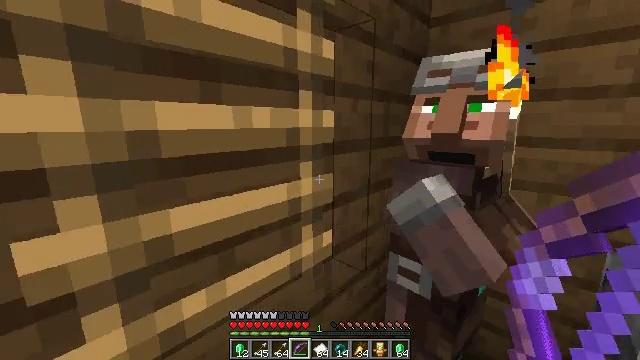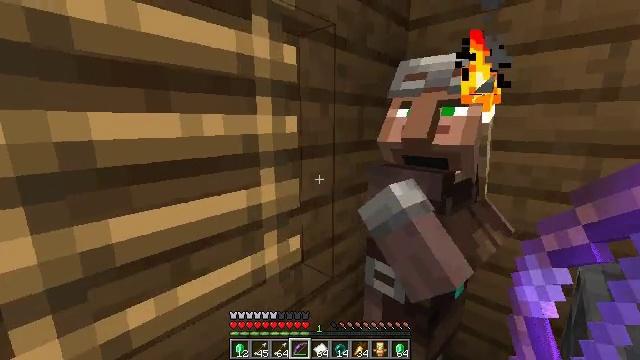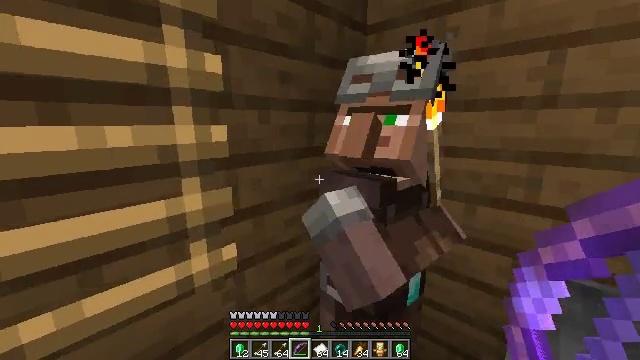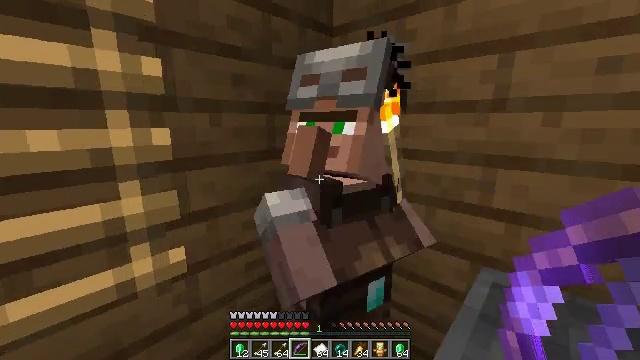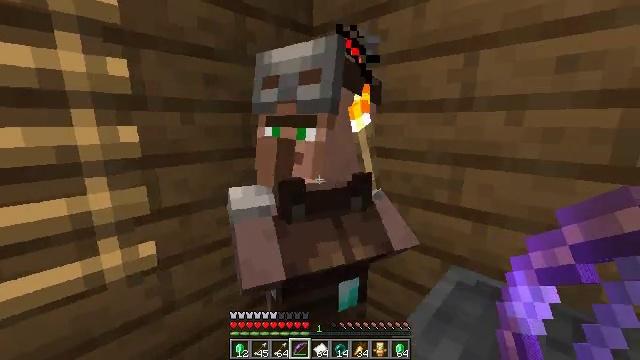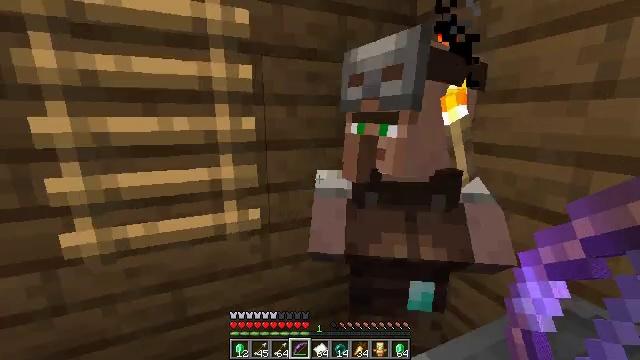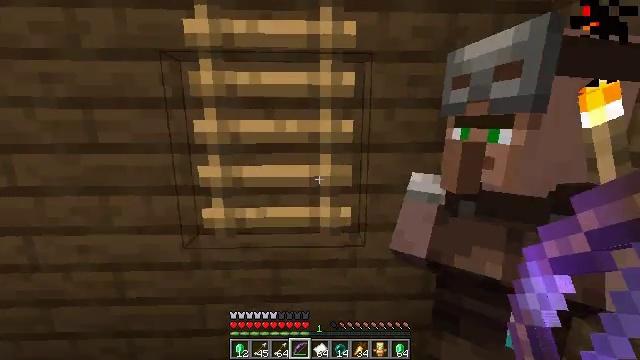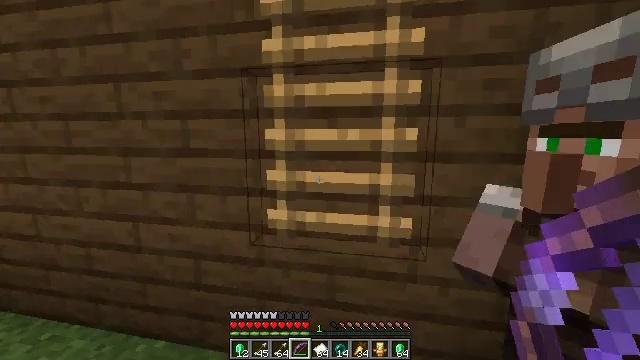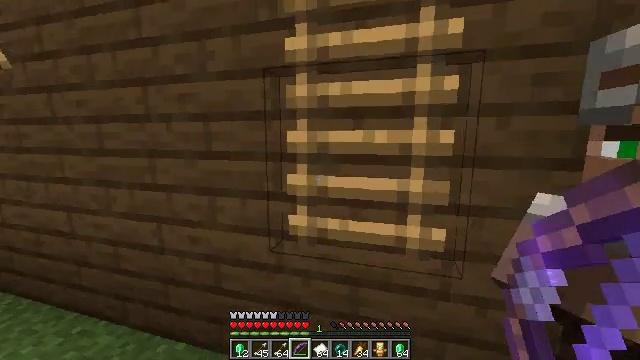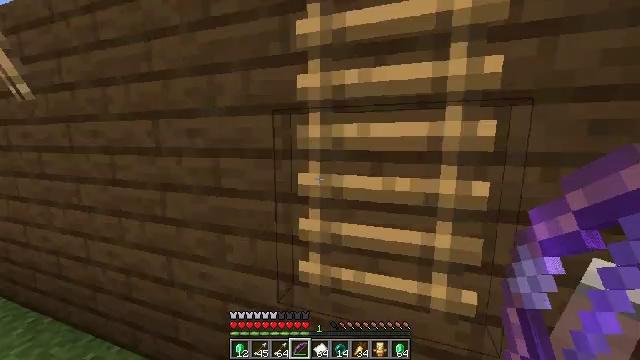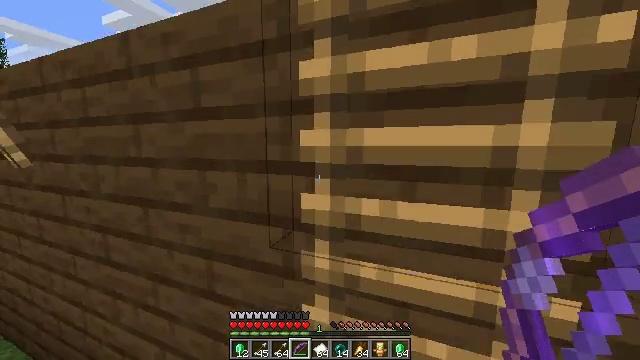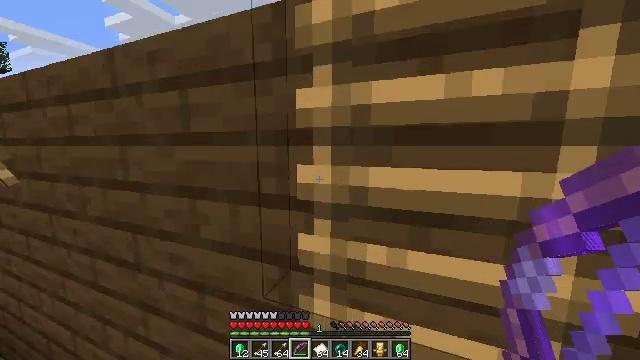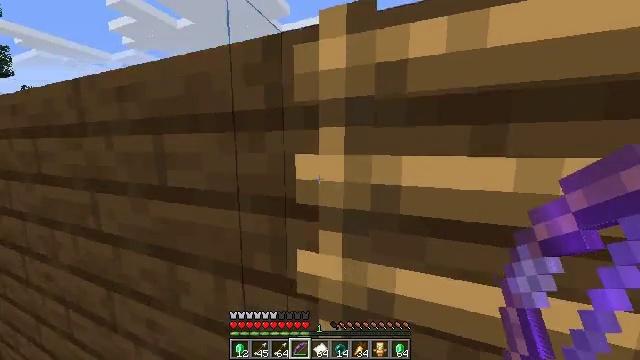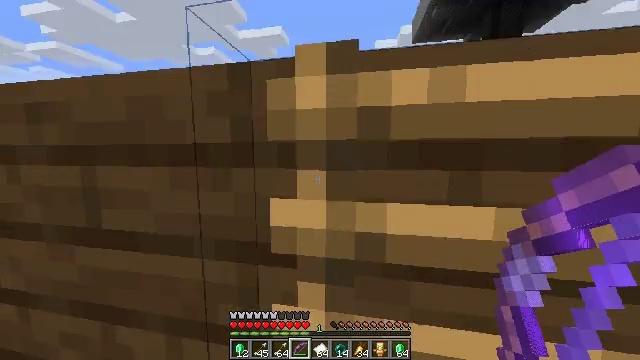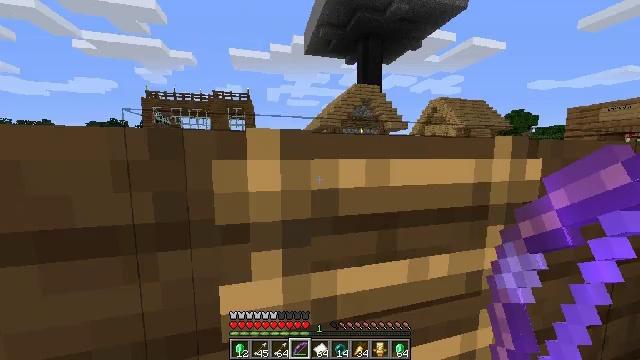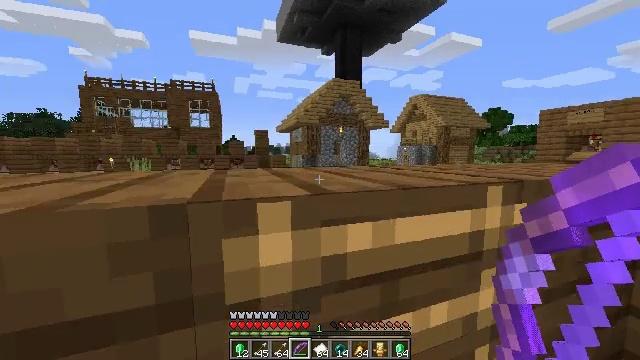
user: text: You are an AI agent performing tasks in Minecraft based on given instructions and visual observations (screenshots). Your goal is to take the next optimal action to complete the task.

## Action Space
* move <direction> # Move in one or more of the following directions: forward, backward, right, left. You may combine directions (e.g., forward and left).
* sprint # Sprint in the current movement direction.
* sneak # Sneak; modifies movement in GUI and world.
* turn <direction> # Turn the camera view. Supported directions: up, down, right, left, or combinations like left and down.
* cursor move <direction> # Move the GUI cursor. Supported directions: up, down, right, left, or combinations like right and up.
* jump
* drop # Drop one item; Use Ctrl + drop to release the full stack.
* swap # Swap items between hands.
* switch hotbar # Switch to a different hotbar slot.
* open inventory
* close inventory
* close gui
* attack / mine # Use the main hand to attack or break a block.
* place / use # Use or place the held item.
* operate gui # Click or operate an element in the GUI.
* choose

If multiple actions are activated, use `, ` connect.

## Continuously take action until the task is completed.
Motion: motion action
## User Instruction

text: Assemble a shulker box on the crafting table.
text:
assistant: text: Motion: move right
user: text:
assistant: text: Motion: move right
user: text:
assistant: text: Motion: move right
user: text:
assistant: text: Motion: move right, turn left
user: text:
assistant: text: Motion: turn left and down
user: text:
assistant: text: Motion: turn left and up
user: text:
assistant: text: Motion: turn left and up
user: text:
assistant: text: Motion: move forward, sprint, turn left
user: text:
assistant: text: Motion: move forward, sprint, turn left, jump
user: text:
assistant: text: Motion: move forward, sprint, turn left, jump
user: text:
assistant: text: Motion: move forward, sprint, jump
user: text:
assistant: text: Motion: move forward, sprint, jump
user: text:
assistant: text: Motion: move forward, sprint, turn right and up, jump
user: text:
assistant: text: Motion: move forward, sprint, turn right, jump
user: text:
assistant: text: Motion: move forward, sprint, turn right, jump
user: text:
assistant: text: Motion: move forward, sprint, turn right, jump
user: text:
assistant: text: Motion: move forward, sprint, turn right, jump
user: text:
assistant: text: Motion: move forward, sprint, jump
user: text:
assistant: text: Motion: move forward, sprint, jump
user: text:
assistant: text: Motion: move forward, sprint, jump
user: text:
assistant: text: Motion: move forward, sprint, jump
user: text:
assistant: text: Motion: move forward, sprint, jump
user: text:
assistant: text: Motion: move forward, sprint, turn left and down, jump
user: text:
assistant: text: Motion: move forward, sprint, turn left and down, jump
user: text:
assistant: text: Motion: move forward, sprint, turn left, jump
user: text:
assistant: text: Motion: move forward, sprint, turn left, jump
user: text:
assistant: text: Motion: move forward, sprint, jump
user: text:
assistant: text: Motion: move forward, sprint, turn right, jump
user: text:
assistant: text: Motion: move forward, sprint, turn right
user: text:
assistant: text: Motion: move forward, sprint, turn right